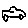
Label: car